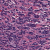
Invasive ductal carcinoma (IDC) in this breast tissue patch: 1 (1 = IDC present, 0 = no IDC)